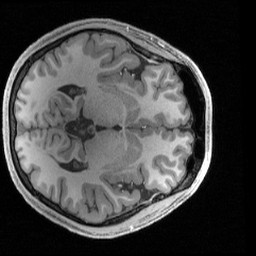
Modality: T1w
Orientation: axial
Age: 20
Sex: male
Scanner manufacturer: siemens
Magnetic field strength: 3 T
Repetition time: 2.4 s
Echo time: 0.00224 s